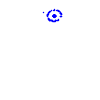
Particle: proton